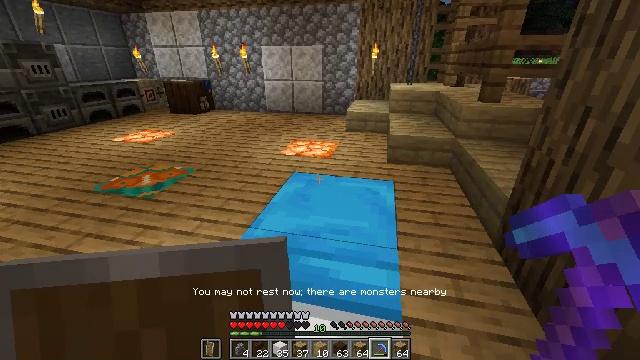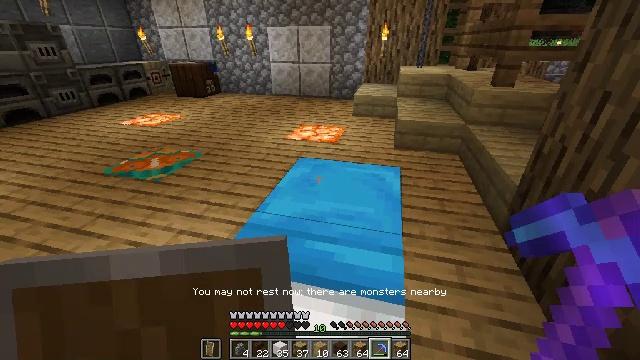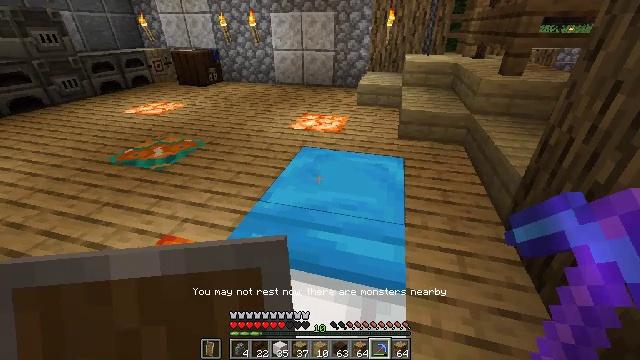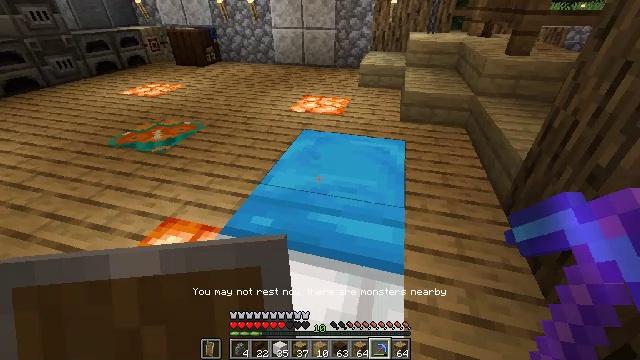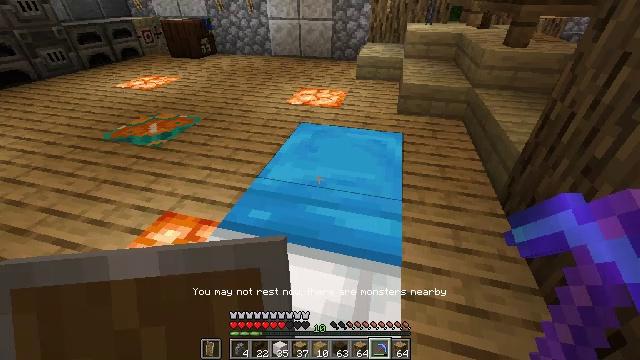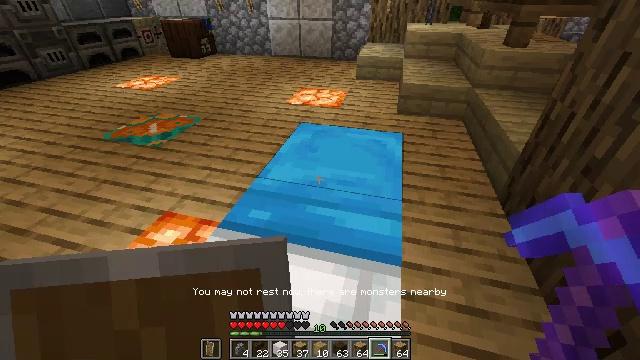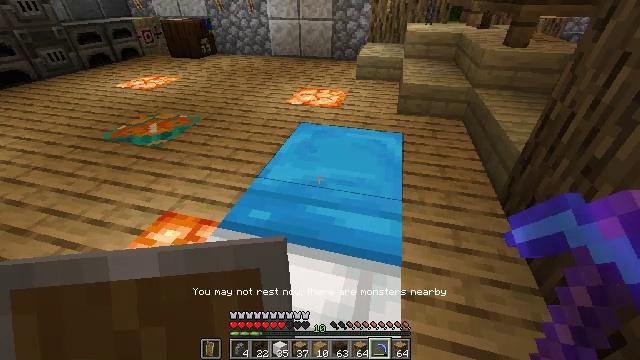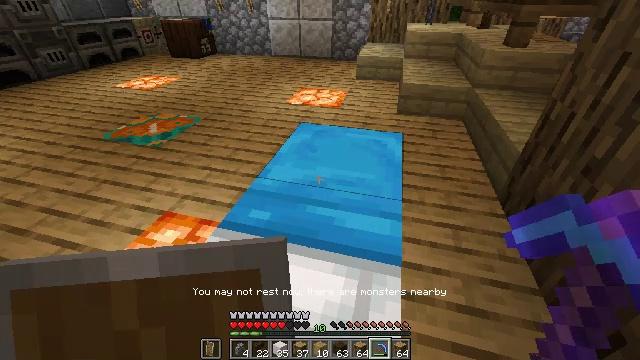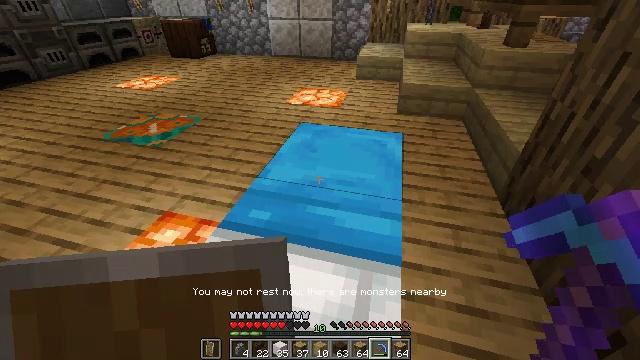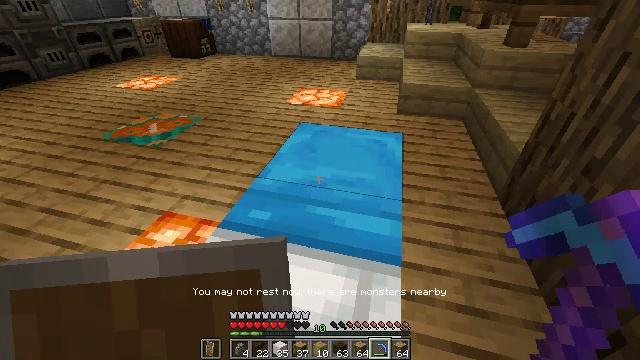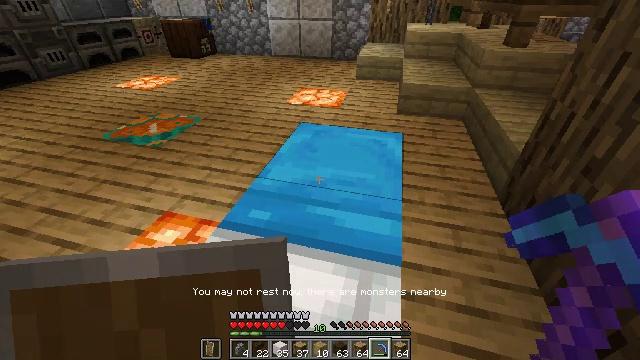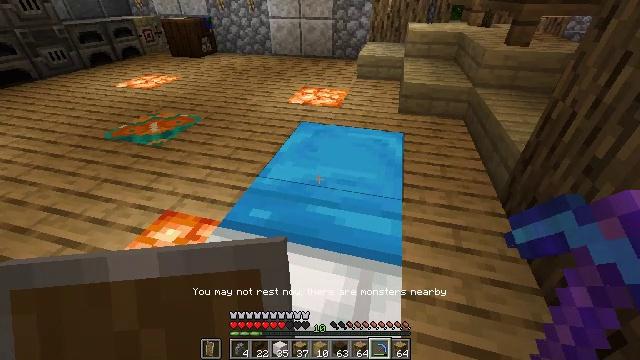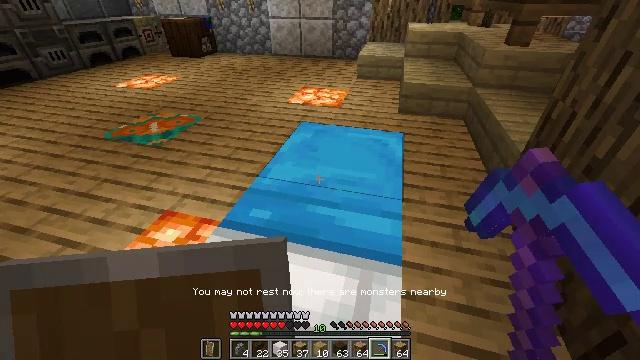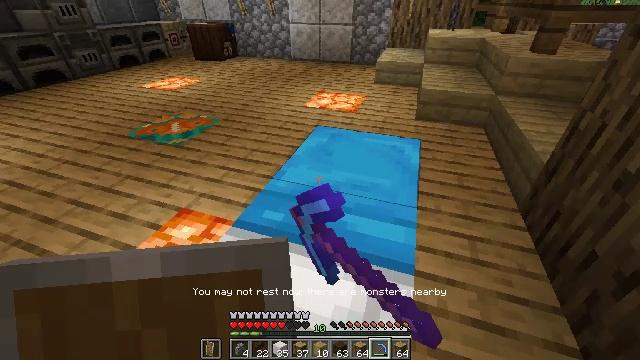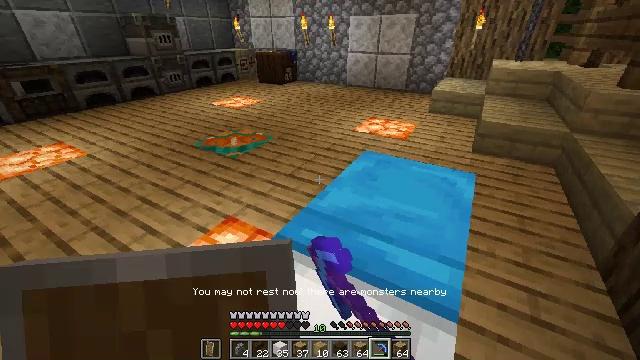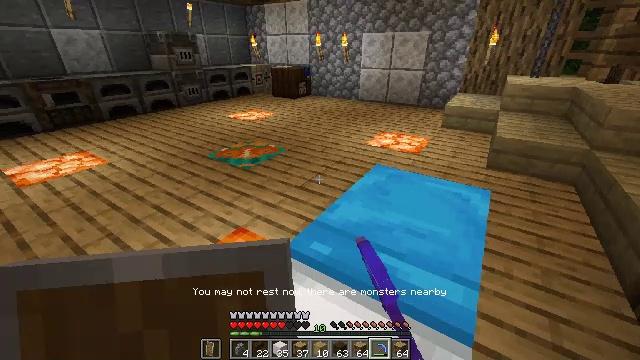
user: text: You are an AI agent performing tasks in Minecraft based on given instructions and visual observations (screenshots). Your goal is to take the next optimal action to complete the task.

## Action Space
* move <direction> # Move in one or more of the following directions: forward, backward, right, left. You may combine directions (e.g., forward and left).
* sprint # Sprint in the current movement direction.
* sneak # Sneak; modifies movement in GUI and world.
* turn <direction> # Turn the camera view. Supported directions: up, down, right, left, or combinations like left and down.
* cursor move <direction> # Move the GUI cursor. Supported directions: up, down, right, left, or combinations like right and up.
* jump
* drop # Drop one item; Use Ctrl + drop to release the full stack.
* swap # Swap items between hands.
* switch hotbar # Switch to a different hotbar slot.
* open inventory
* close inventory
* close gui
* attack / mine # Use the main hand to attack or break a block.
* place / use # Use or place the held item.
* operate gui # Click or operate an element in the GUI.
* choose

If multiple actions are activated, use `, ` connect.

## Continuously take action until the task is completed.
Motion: motion action
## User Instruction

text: Remove the light blue bed with left click.
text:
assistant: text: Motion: turn left and down
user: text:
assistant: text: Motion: turn down
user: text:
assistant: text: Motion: turn down
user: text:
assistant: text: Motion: turn down
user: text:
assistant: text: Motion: no_op
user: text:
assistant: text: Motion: use / place
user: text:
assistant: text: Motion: use / place
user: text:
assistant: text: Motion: use / place
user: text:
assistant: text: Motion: no_op
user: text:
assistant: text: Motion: no_op
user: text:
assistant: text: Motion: no_op
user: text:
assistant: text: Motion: no_op
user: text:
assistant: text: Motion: turn left
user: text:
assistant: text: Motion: turn left and up
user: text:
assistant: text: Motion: turn left and up
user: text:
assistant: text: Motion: turn up
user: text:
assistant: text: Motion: turn right
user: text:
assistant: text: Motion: turn right and down
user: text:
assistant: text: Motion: turn right and down
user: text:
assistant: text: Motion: turn right and down
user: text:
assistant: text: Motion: attack / mine
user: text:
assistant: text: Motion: attack / mine
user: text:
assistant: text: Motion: attack / mine
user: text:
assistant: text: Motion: attack / mine
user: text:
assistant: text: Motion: attack / mine
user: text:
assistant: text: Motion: attack / mine
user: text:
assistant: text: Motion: attack / mine
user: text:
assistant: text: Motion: attack / mine
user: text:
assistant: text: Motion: attack / mine
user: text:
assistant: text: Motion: attack / mine